Question: The "remove this version from review" button is missing from itunesconnect. I've seen this post: <URL> but unfortunately the banner is nowhere to be found. Did Apple change that somehow and how can I reject it now?
Here is the screen shot:

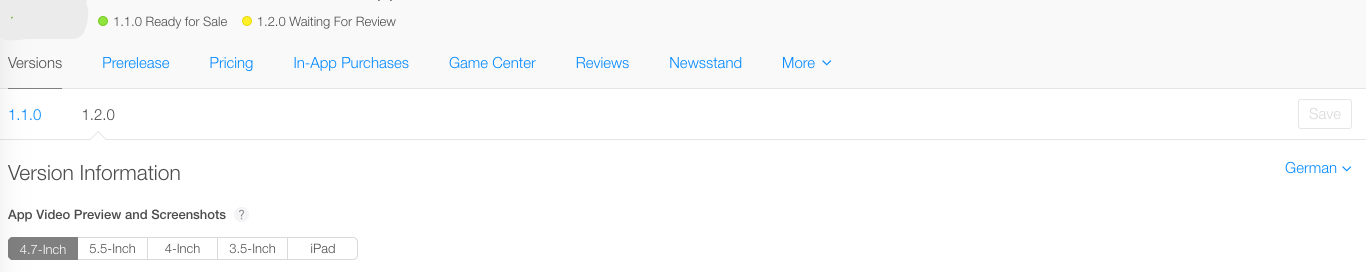
Answer: Did Apple change...??? So Answer is .
Here is screenshoot of my App that is in waiting for review state. I checked it on both Firefox and Safari.

You can Check This <URL> for more clarification
I just saw the screenshoot you added. No doubt in your case this is a problem. I suggest you to consult with the Apple Developer Support Team.